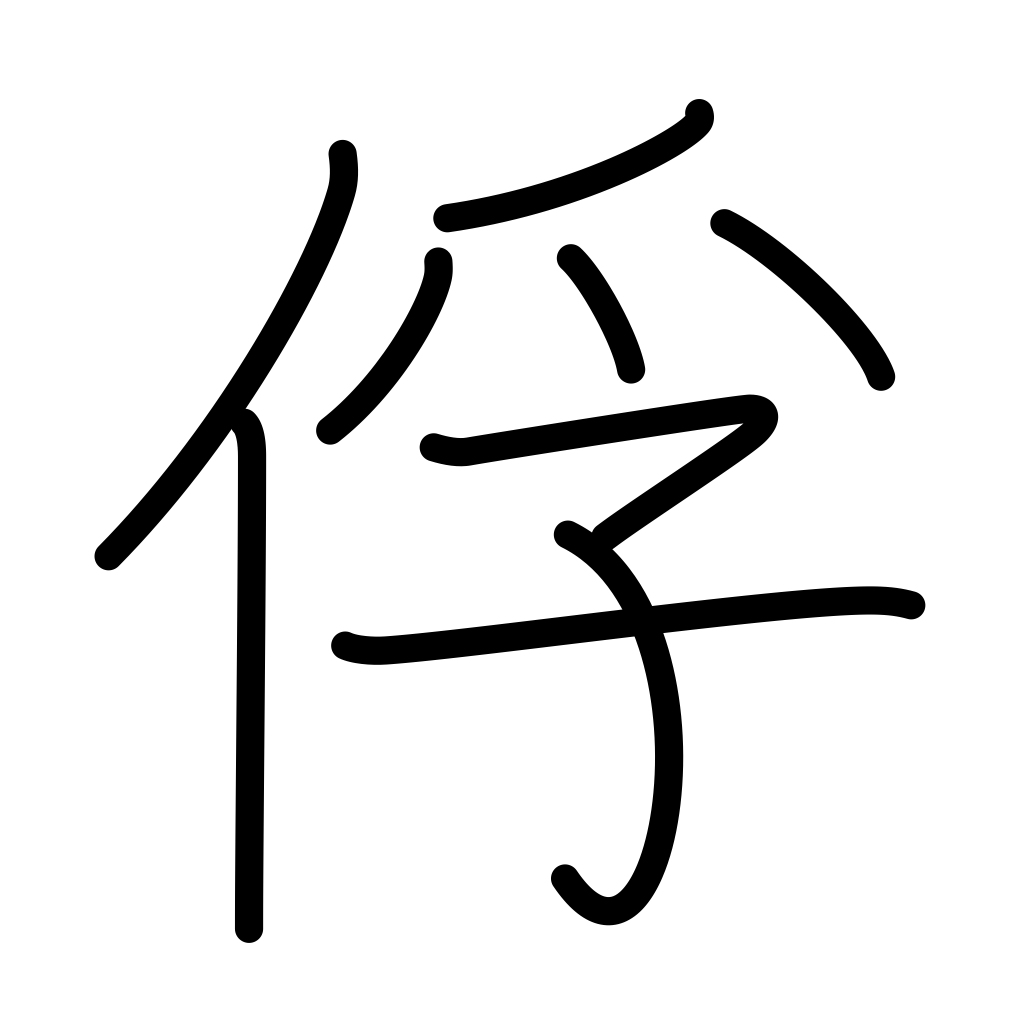
Meaning: captive